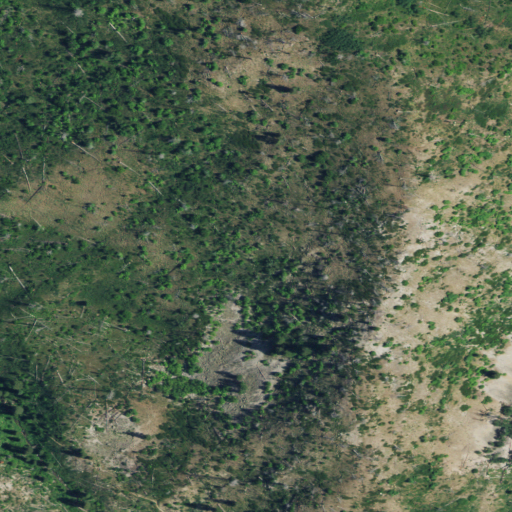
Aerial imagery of valley in Idaho named Chicken Spring Canyon containing shrub, evergreen forest, grassland, and deciduous forest